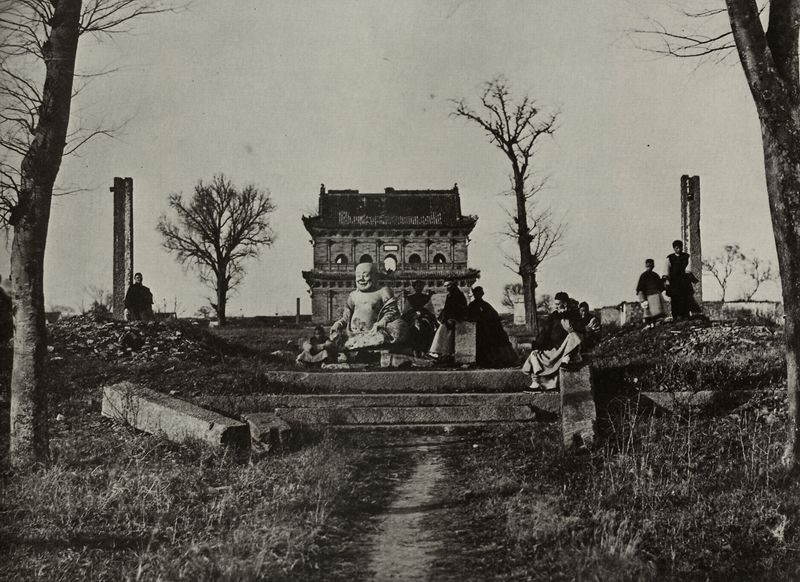
Titel: Europäer und Chinesen bei einem Tempel neben Soochow
Künstler: Chinesischer Photograph
Schlagwörter: baum, gruppe, himmel, körper, mann, schatten, wasser, weiß, bäume, frauen, landschaft, menschen, sitzen, ufer, äste, frau, grau, licht, männer, pfeiler, schwarz, säulen, gebäude, gras, haus, park, weg, wiese, leute, architektur, stein, steine, bach, gräser, halme, horizont, spiegelung, stamm, zweige, busch, figur, sitzend, kinder, skulptur, statue, wellen, düster, ansicht, bogen, fassade, hang, leer, öde, mauer, kahl, herbst, winter, schutt, böschung, krieg, treppe, treppen, trümmer, stufen, foto, fotografie, photographie, ruine, kloster, religion, asien, budda, schwarzweiss, ruinen, gestalten, photo, tracht, china, villa, mönche, tempel, heiligtum, im freien, armut, pagode, aufnahme, zerfall, fesnter, bauwerk, buddhismus, wiß, chinesen, asiaten, tibet, buddha, buddhastatue, buddga, philosphen